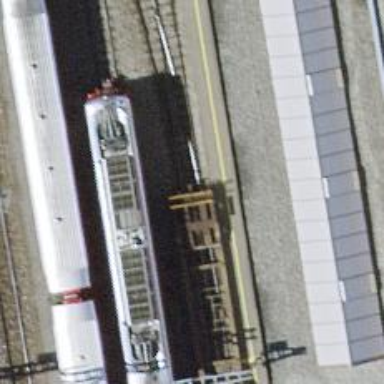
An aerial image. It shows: Railway switch.